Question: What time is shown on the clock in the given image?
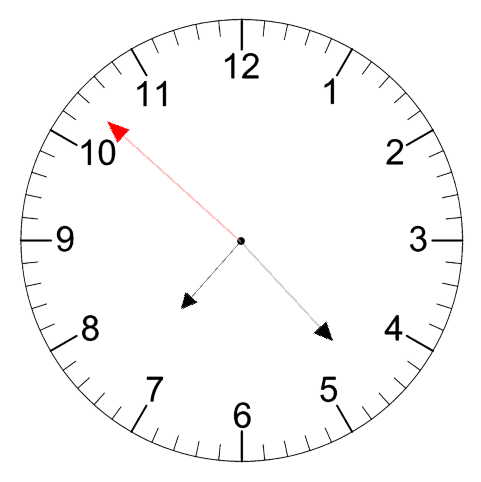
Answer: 07:22:52